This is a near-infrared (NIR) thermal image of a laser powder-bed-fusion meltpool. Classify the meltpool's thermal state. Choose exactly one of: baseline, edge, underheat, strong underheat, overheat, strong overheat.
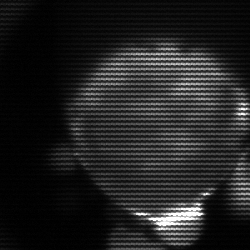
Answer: edge